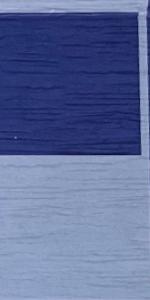
Label: Empty